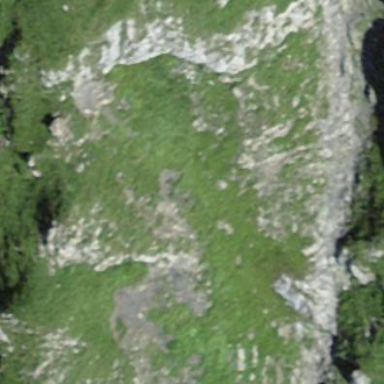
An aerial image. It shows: Landscape of bare rock.